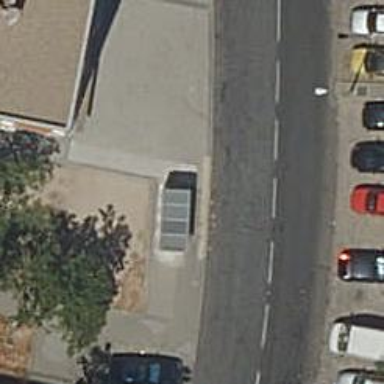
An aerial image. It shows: Bus stop with platform for public transport.